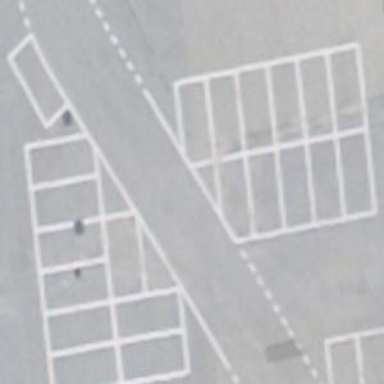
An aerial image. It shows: Parking area with surface.